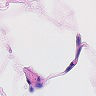
Metastatic tissue present: no